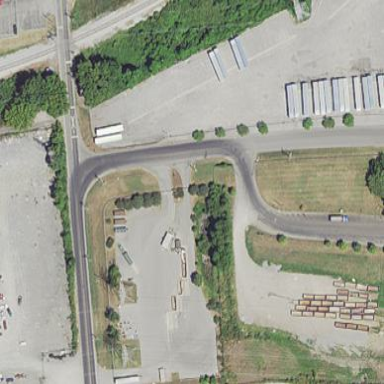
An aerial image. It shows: Recycling center that accepts scrap metal.